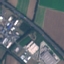
Land use / land cover: Highway